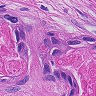
Metastatic tissue present: yes